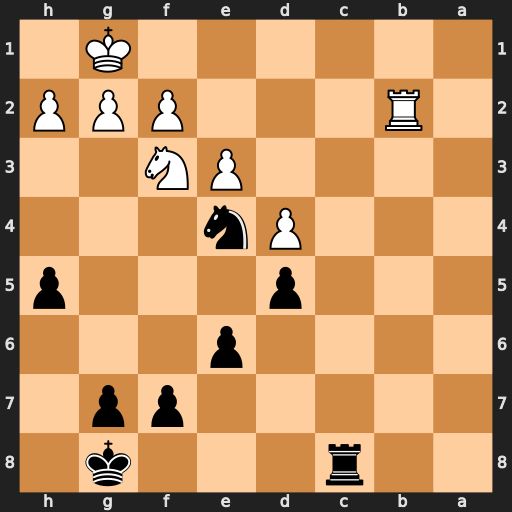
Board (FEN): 2r3k1/5pp1/4p3/3p3p/3Pn3/4PN2/1R3PPP/6K1
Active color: b
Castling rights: -
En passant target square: -
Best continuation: Rc1+ Ne1 Rxe1#